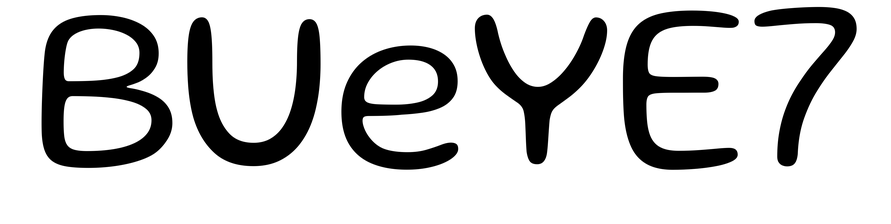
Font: Gluten_Light